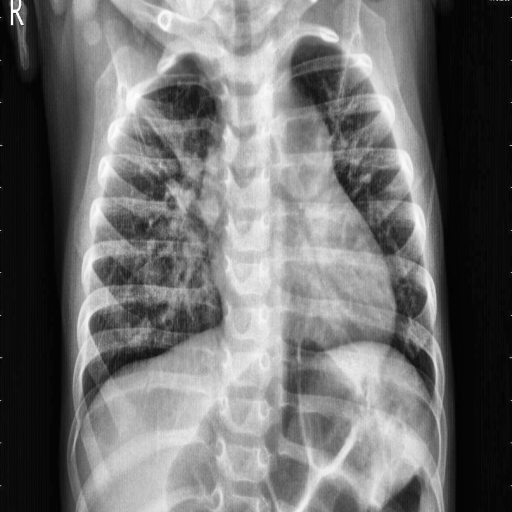
Finding: PNEUMONIA